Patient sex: M
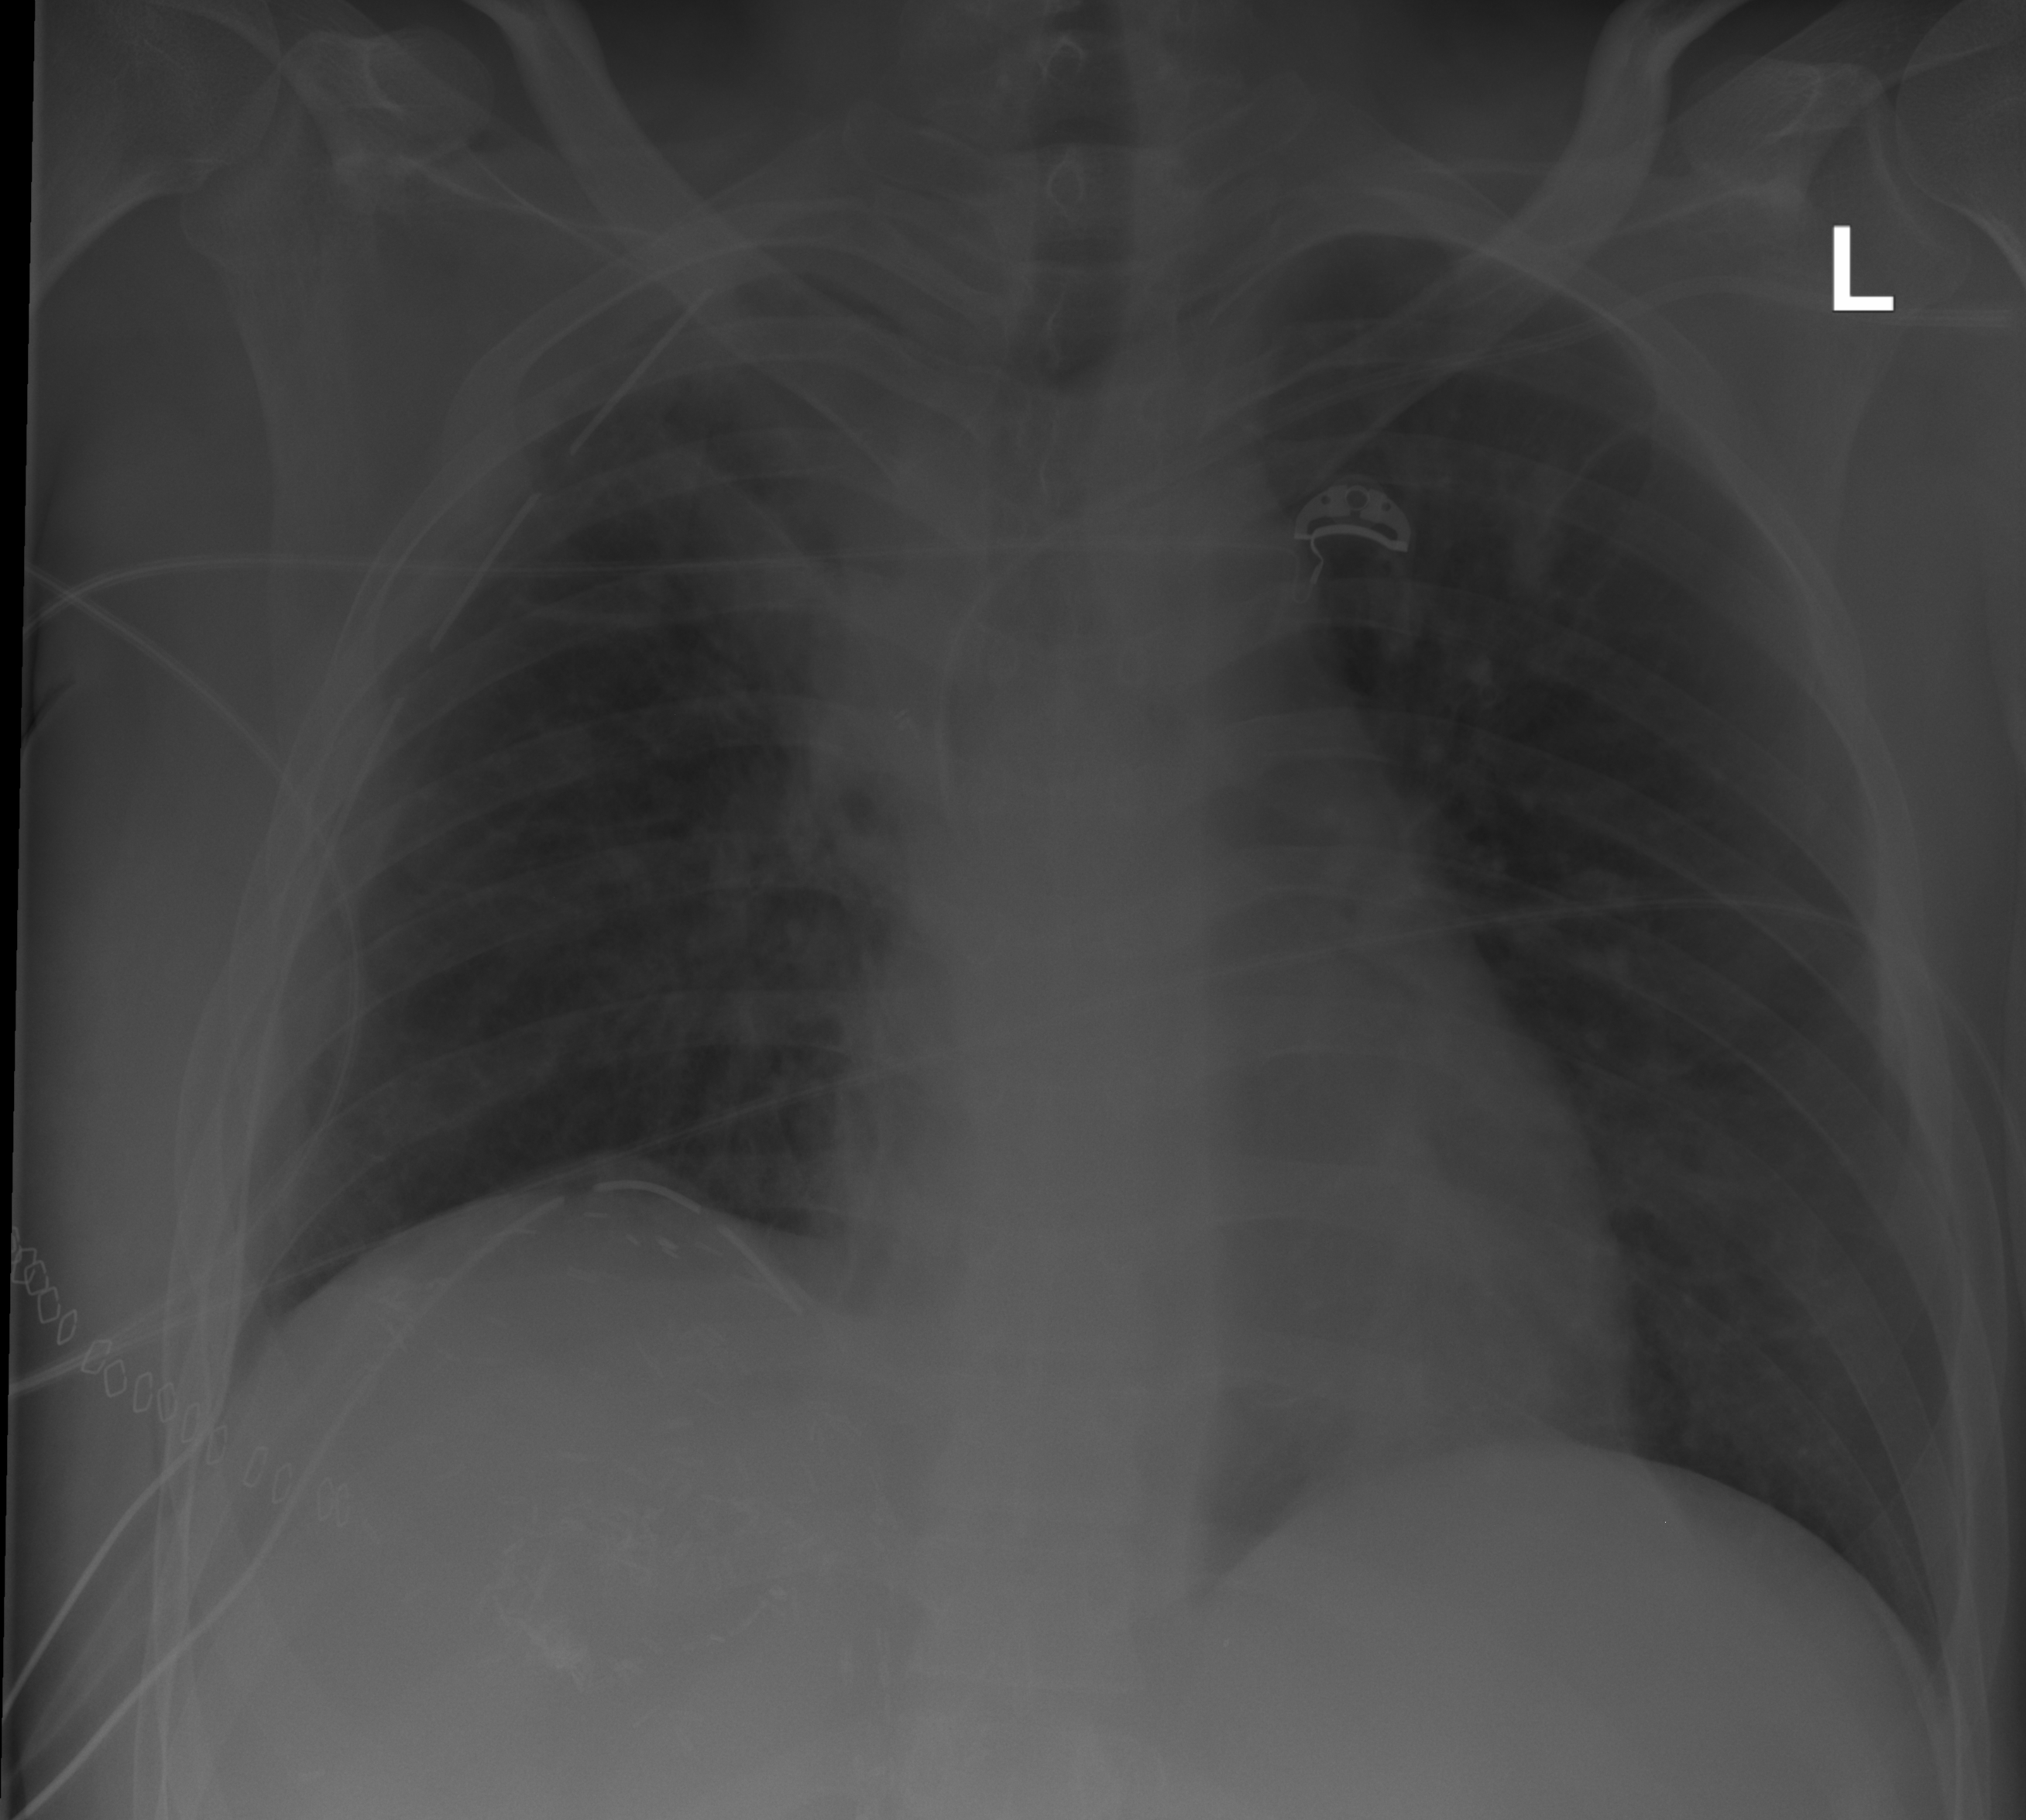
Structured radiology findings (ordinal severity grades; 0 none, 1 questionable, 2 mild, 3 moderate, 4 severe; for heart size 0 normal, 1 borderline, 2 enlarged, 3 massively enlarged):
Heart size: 0
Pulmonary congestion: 0
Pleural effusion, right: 0
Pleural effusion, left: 0
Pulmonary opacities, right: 0
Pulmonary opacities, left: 0
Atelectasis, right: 0
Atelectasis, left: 1